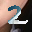
Label: 2